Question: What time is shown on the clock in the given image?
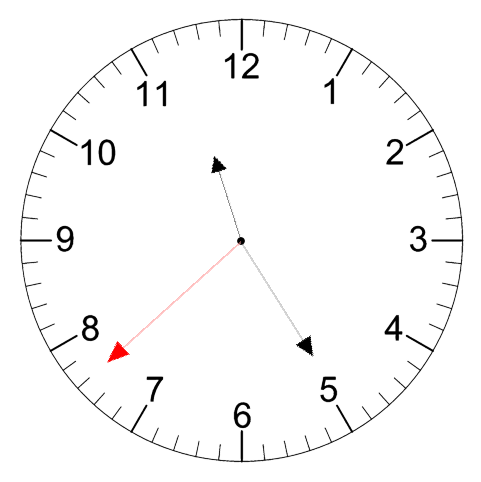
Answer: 11:24:38